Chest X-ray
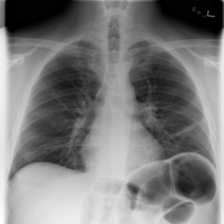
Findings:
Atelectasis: negative
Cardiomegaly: negative
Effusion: negative
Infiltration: positive
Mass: negative
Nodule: negative
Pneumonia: negative
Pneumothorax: negative
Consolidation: negative
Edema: negative
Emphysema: negative
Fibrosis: negative
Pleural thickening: negative
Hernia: negative